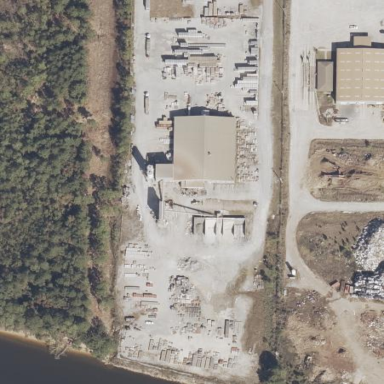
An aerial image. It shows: Industrial area used for stoneworks.